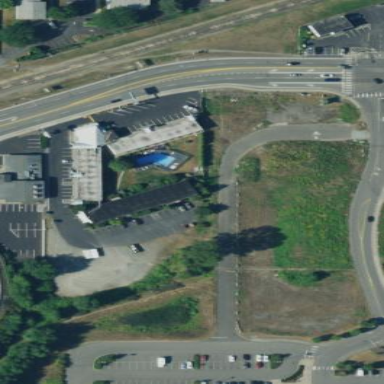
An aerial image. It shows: Motel building.